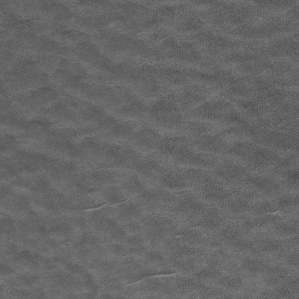
Label: frost